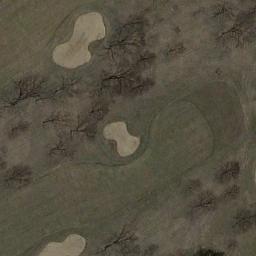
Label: golf_course